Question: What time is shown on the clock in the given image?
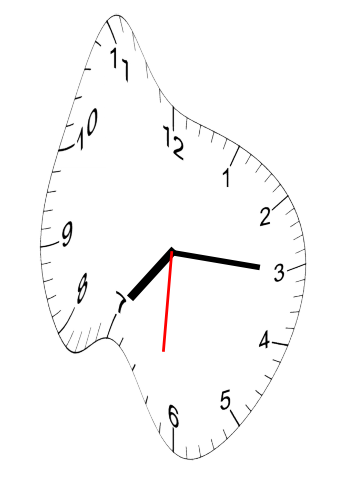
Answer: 07:15:31